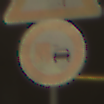
Verkehrszeichen: UeberholverbotKraftfahrzeuge
Zusatzzeichen oben: SeitenwindVonRechts
Umgebung: Roofed, Urban
Tageszeit: Midday
Wetter: Overcast
Licht: Artificial
Jahreszeit: NotSpecified
Kontrast: MediumContrast